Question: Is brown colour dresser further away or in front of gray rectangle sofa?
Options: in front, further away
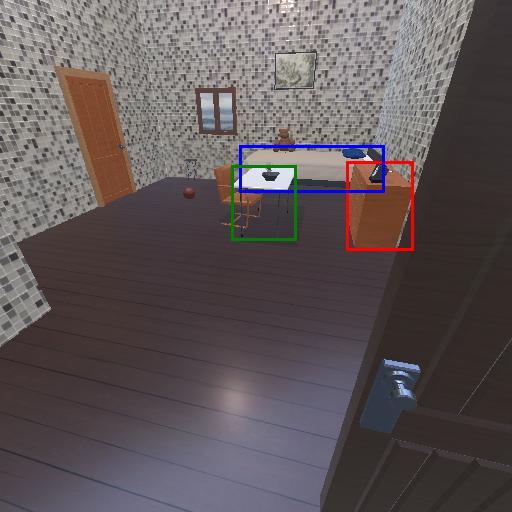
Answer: in front